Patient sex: F
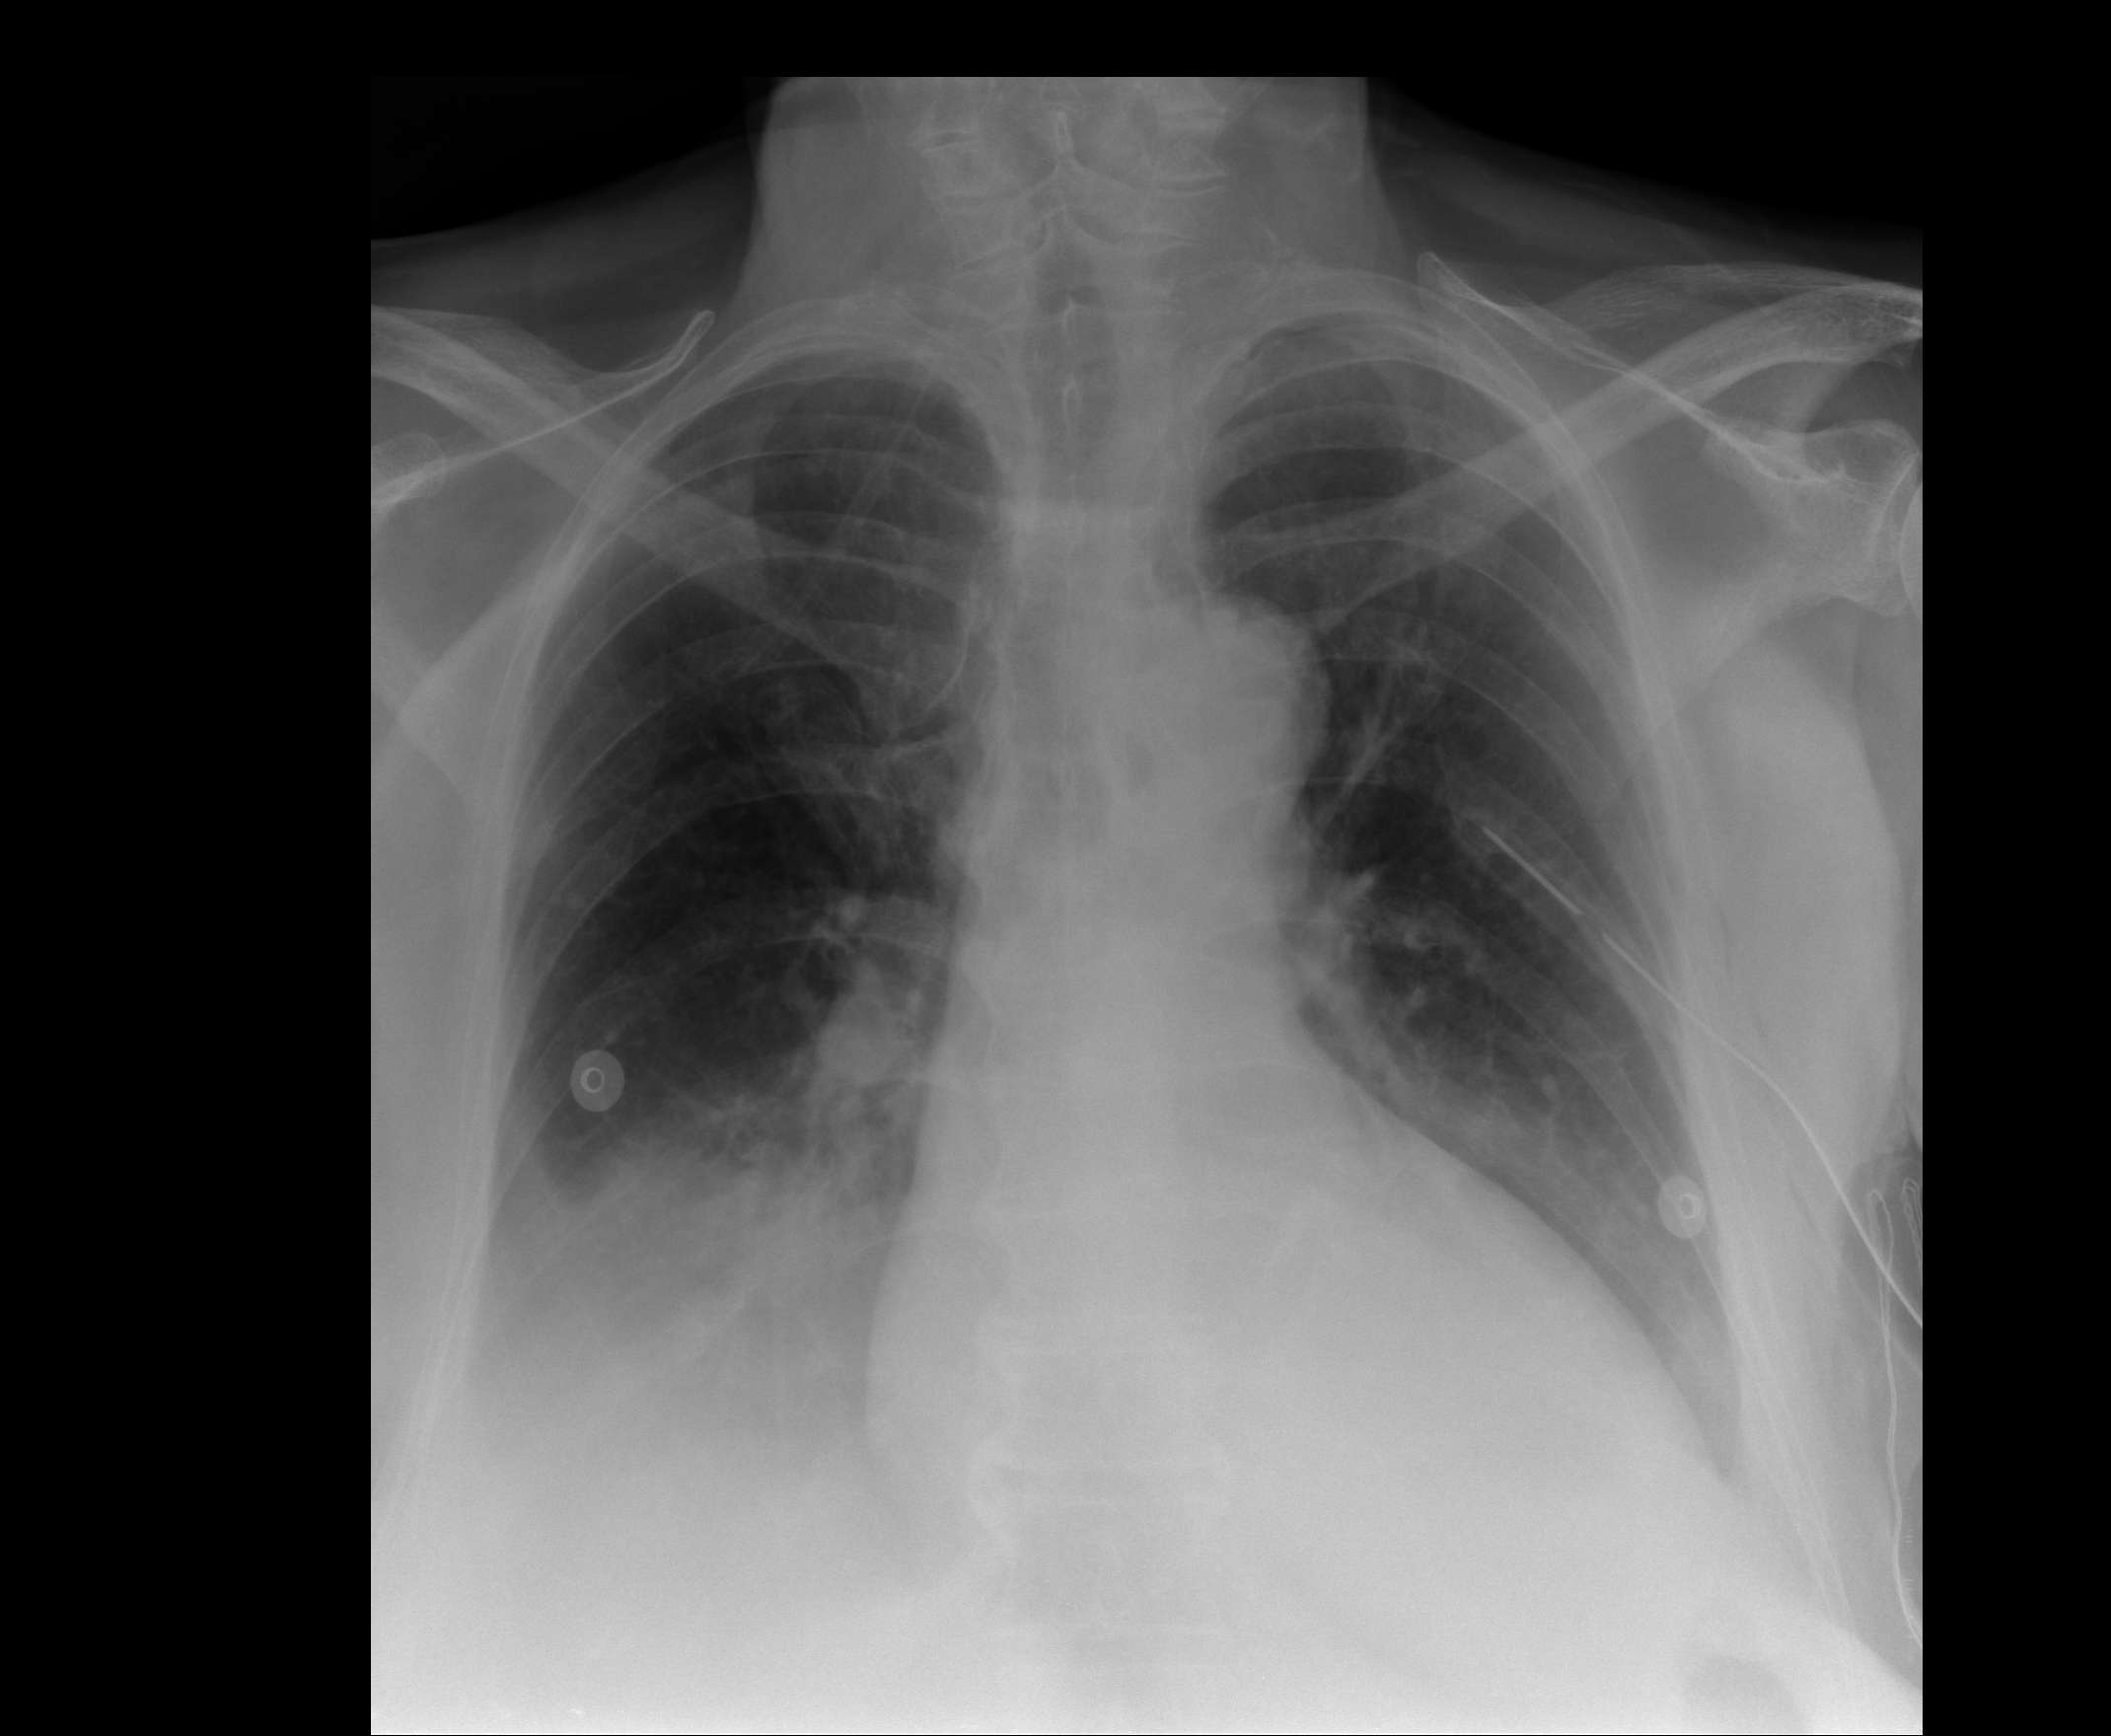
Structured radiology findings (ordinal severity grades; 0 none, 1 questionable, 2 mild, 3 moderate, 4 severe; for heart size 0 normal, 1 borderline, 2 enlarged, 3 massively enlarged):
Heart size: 2
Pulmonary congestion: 1
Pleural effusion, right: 3
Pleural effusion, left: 2
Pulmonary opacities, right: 0
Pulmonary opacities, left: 0
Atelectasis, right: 2
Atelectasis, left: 1